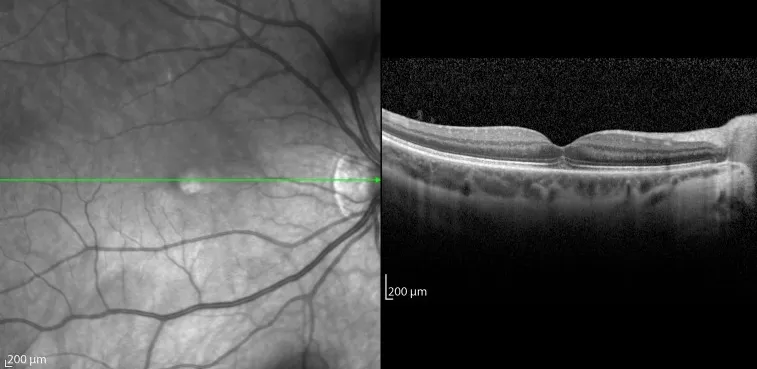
B; VMT release and restoration of the ellipsoid zone 12 days postoperatively.
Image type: ophthalmic_imaging (oct)